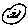
Label: smiley face